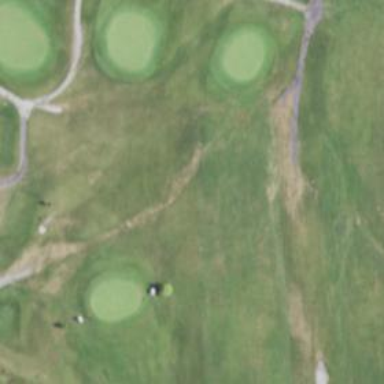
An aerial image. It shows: Rough area in golf course.